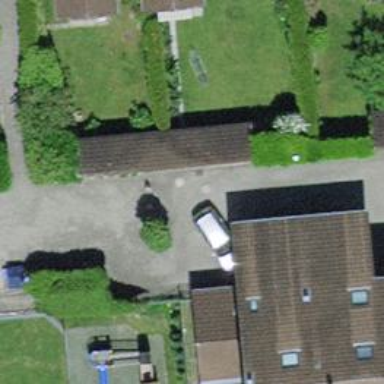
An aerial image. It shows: Driveway with flattened cobblestone surface.